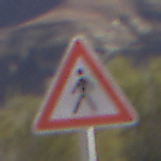
Verkehrszeichen: FussgaengerRechts
Umgebung: Outdoor, Nature
Tageszeit: Midday
Wetter: Clear
Licht: Natural
Jahreszeit: NotSpecified
Kontrast: HighContrast